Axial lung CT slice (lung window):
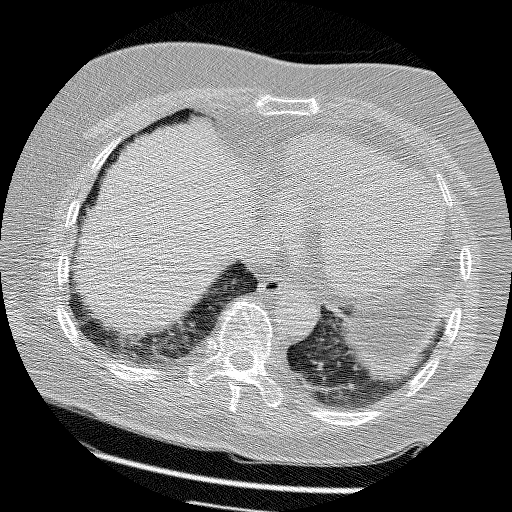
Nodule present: no